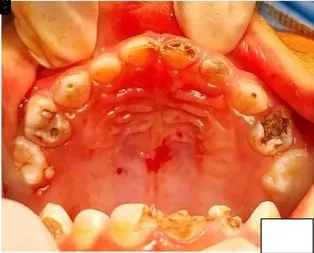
Pre operative. Maxilla.
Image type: medical_photograph (other_medical_photograph)